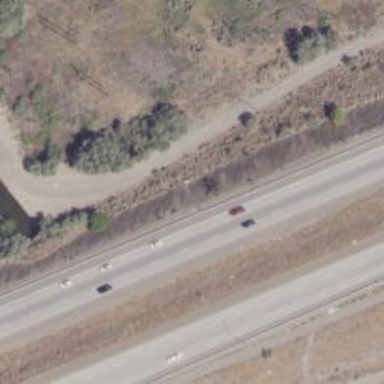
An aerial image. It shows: Culvert tunnel.